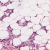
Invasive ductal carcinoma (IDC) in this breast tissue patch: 0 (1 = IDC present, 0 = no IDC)